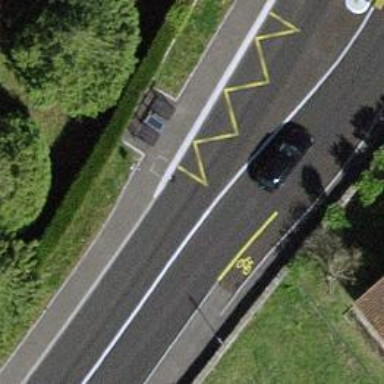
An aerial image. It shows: Bus stop with platform for public transport.